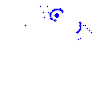
Particle: proton